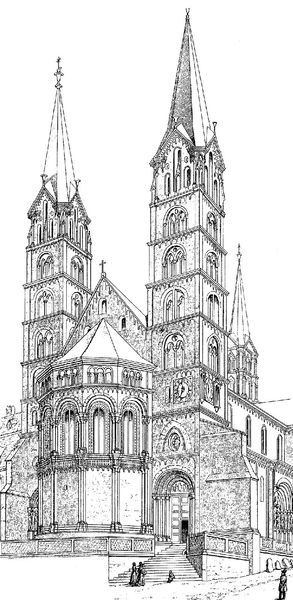
Titel: Dom St. Peter und Georg in Bamberg
Standort: Bamberg (EU - D - B)
Schlagwörter: menschen, fenster, grau, schwarz, skizze, strasse, weiss, zeichnung, dach, weg, architektur, barock, sockel, kirche, spitzen, gotik, kirchturmspitze, turm, fassade, dächer, giebel, mauer, graphik, figuren, rundbogen, treppe, bögen, eingang, türme, dom, schwarzweiss, bleistift, entwurf, portal, apsis, romanik, romanisch, polygon, strebepfeiler, turmhelm, kappelle, renaisance, tour, #aposis, église